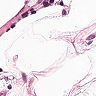
Metastatic tissue present: no